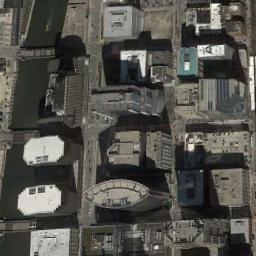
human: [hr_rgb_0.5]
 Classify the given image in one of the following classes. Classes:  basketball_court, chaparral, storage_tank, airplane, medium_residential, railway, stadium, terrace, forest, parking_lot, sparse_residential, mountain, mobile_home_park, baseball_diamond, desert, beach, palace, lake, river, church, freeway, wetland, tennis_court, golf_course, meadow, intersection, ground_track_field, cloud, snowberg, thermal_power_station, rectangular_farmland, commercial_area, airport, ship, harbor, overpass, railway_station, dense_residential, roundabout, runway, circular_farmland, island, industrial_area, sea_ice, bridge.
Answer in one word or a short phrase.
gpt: commercial_area